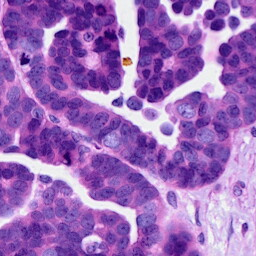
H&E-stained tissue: Ovarian